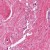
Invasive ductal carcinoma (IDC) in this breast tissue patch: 0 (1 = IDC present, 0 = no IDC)